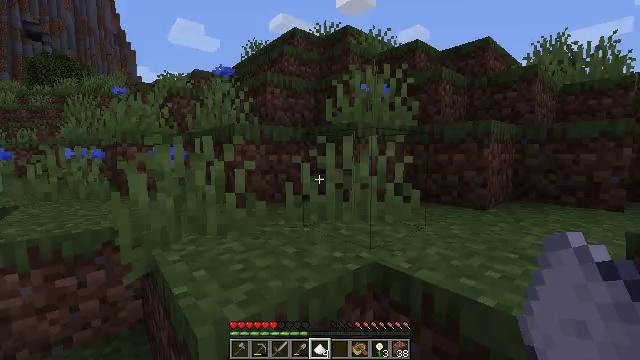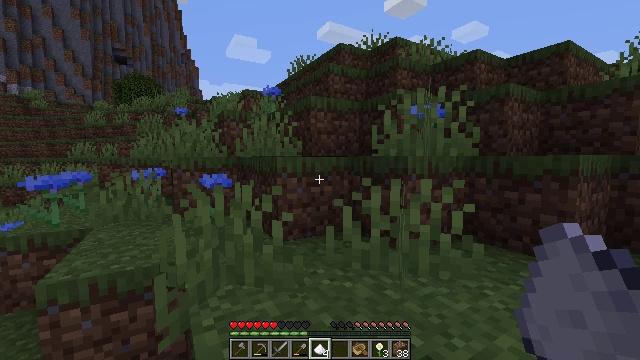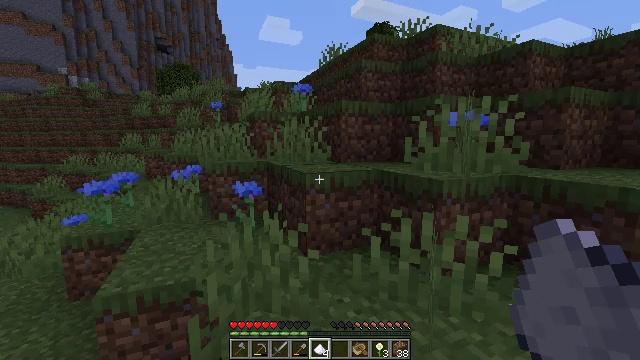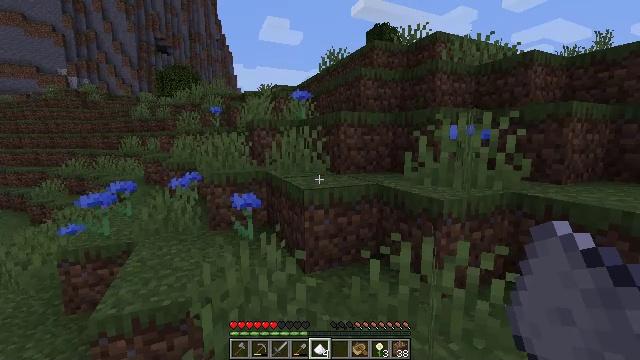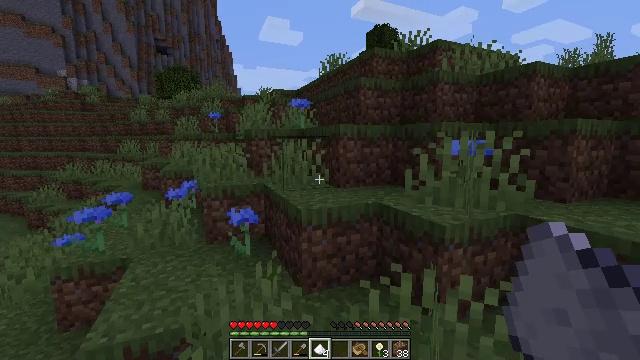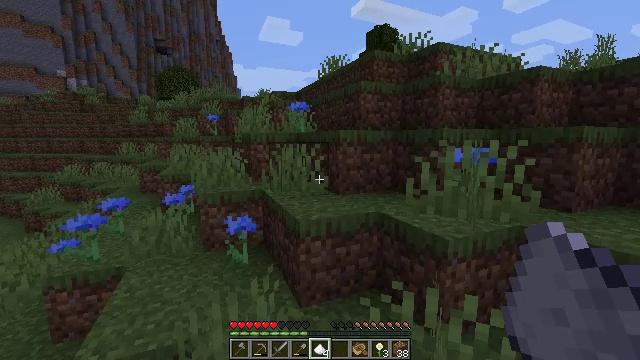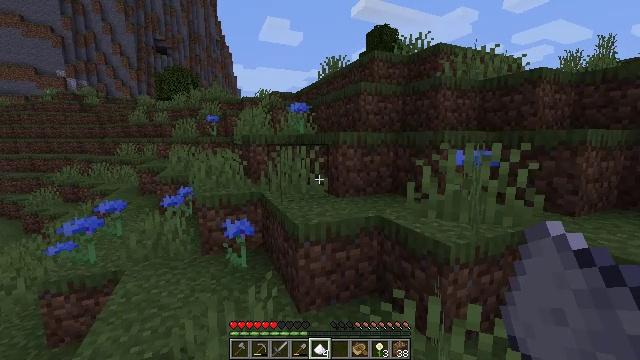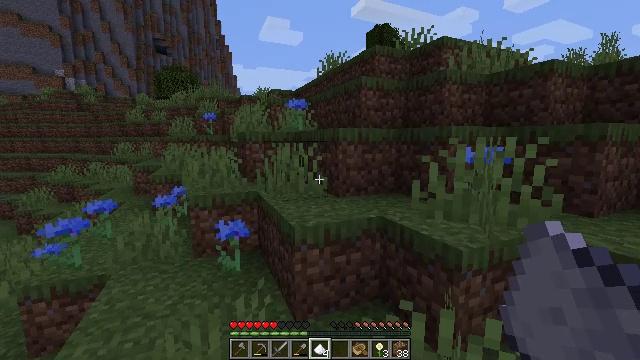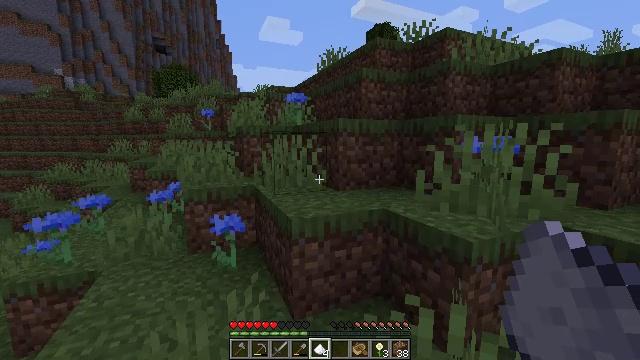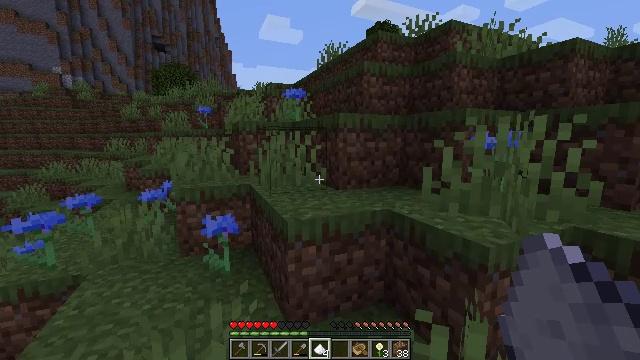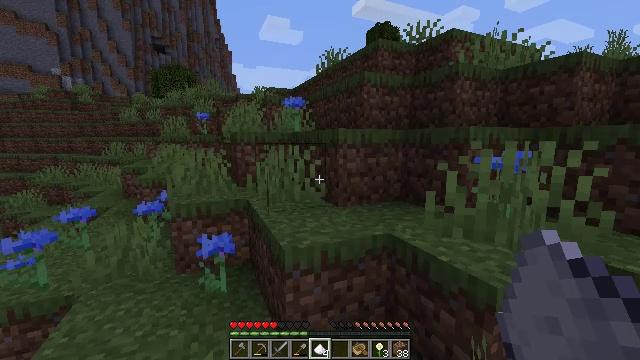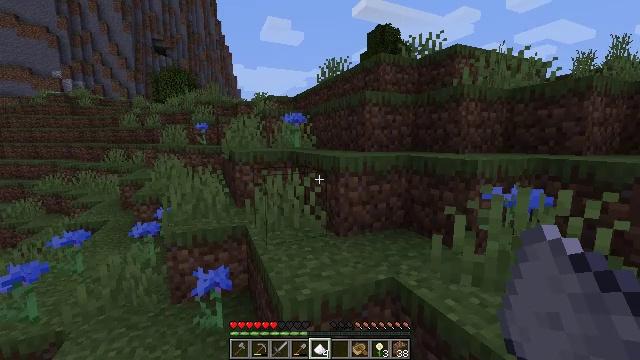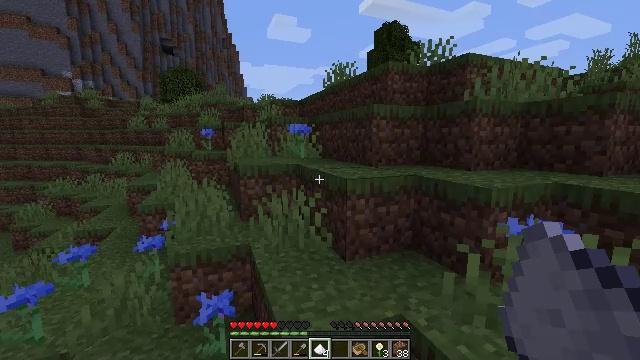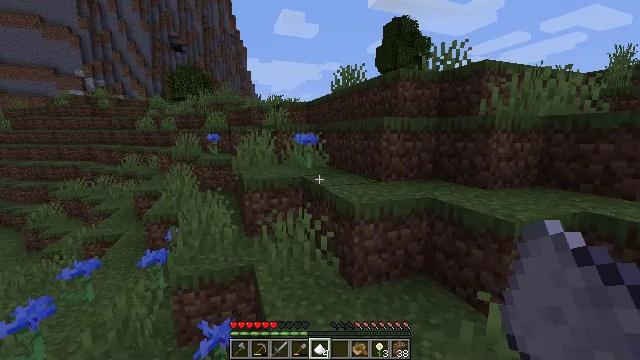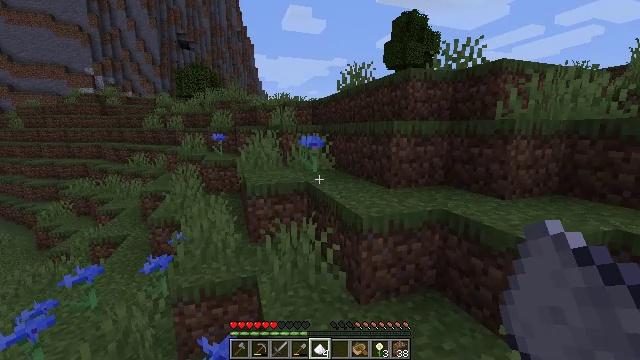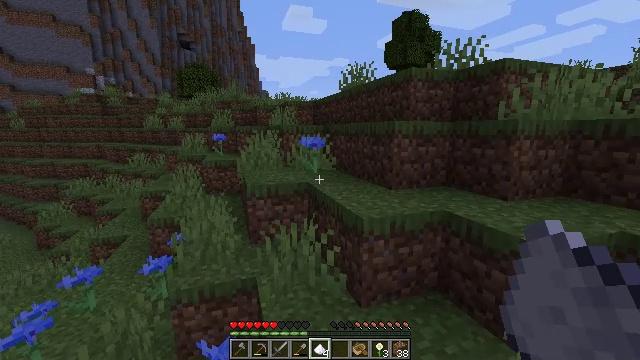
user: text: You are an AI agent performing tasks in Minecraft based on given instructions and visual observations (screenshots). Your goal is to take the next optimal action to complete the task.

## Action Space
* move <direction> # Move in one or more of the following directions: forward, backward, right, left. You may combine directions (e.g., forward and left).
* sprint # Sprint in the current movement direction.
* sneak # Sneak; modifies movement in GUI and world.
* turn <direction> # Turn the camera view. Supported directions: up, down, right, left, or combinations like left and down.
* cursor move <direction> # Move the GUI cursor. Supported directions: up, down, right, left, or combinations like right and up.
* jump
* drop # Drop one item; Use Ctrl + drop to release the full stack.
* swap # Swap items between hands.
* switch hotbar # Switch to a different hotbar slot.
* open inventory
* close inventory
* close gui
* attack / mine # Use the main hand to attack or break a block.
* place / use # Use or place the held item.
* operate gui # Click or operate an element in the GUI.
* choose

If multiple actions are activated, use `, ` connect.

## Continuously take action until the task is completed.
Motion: motion action
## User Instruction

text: Remove sugar from the inventory.
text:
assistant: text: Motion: jump
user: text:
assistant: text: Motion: move forward, turn left and down, jump
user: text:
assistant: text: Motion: move forward
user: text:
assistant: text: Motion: move forward
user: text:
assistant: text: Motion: move forward
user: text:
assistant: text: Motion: move forward
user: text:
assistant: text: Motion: move forward, jump
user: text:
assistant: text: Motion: move forward, jump
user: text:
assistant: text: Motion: move forward, jump
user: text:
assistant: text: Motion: move forward, jump
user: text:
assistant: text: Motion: move forward
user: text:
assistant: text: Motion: move forward, turn left
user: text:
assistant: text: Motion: move forward, turn left
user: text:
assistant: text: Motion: move forward, turn left
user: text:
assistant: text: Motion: move forward
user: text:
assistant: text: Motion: move forward, jump
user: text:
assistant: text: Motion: move forward, jump
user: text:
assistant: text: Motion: move forward, jump
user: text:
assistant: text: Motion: move forward
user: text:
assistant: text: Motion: move forward
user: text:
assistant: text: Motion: move forward
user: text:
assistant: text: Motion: move forward
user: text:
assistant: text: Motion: move forward
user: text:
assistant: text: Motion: move forward, jump
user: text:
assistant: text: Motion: move forward, jump
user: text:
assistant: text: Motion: move forward, jump
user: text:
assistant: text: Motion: move forward
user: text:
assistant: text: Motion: move forward
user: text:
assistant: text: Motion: move forward
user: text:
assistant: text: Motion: move forward